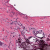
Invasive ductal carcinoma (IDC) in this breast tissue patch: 1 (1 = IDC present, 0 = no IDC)